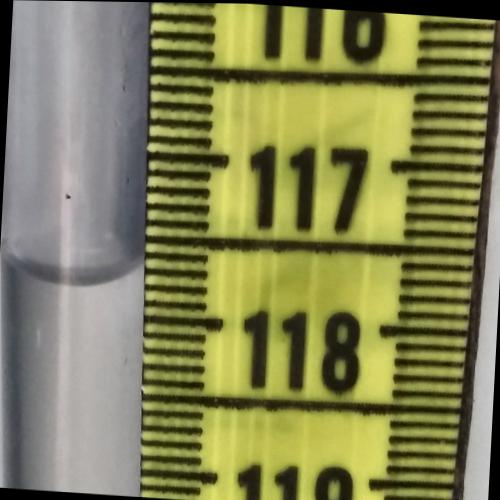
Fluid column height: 117.7 cm